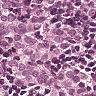
Metastatic tissue present: yes